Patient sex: F
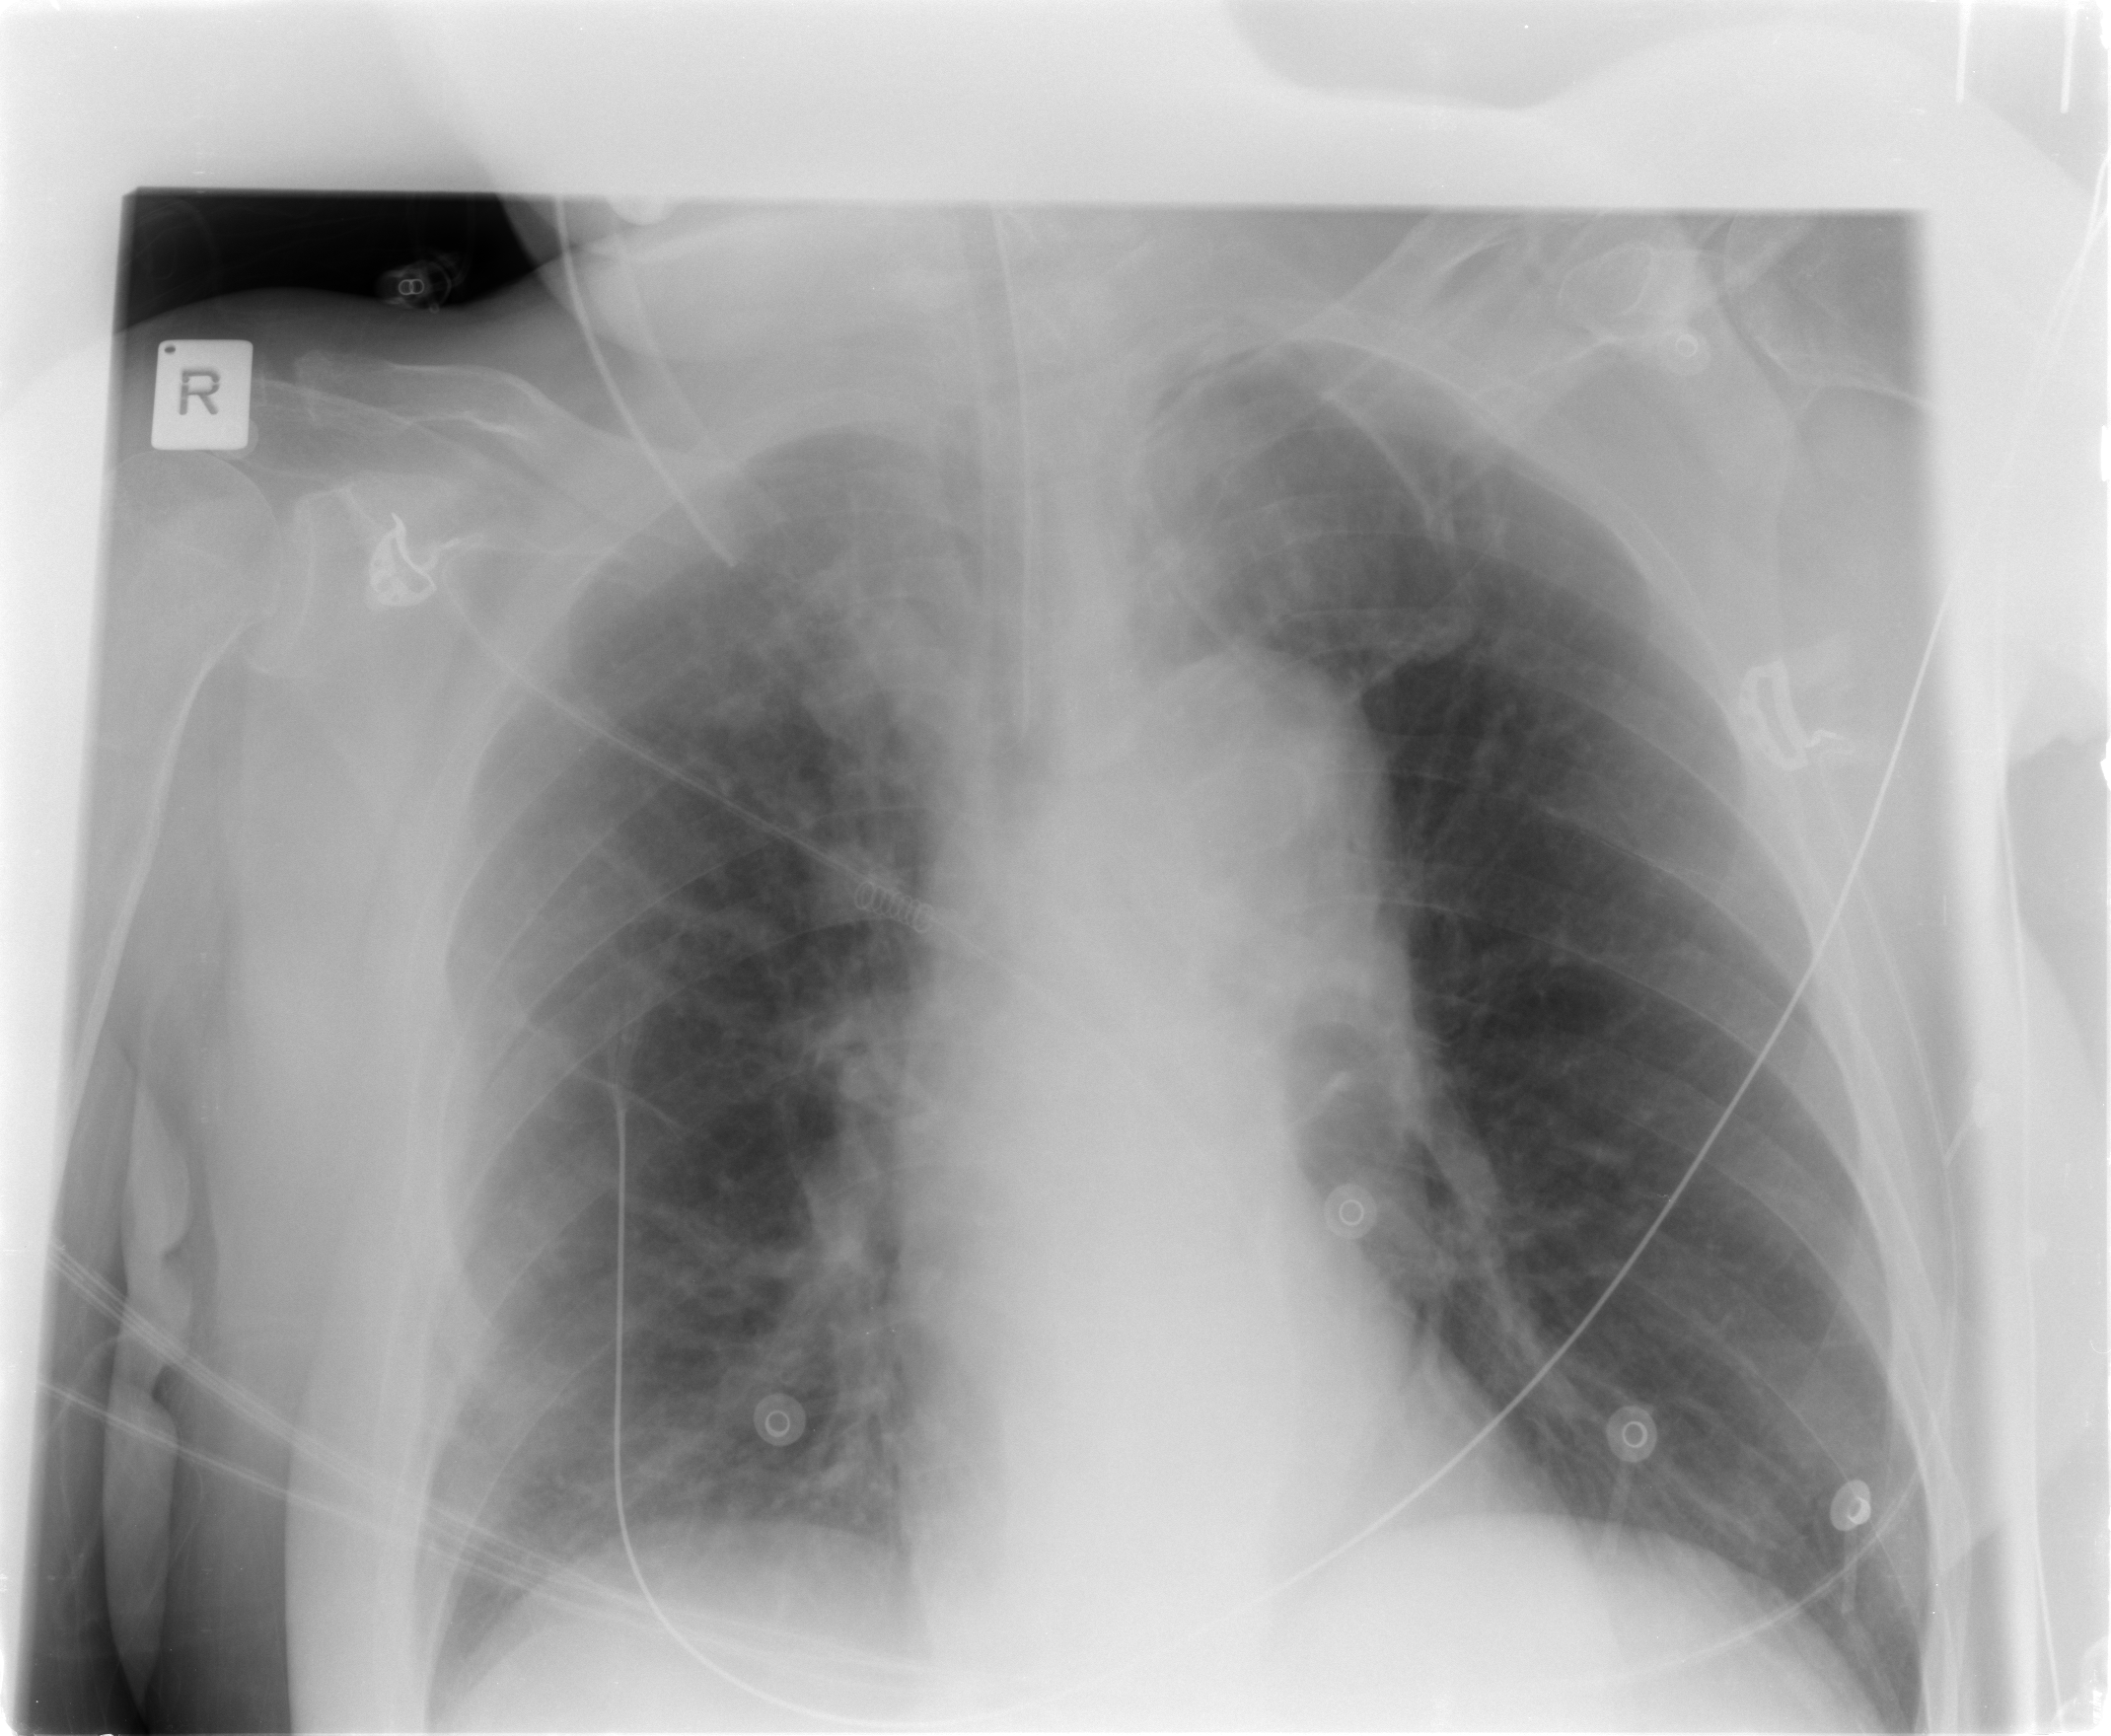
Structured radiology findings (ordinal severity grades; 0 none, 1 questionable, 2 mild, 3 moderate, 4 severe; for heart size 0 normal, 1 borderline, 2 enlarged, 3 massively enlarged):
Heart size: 0
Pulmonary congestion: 2
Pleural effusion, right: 0
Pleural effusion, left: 0
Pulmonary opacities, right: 1
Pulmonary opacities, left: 0
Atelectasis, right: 0
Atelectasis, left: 0